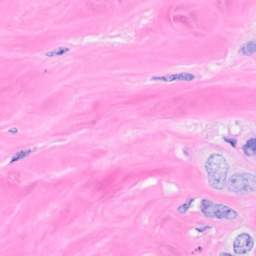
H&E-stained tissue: Breast